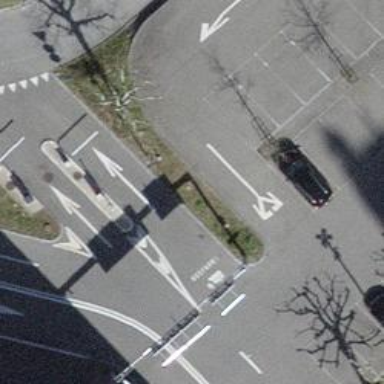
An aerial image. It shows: Lift gate barrier.